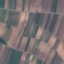
Land use / land cover: PermanentCrop